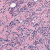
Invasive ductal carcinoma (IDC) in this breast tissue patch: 0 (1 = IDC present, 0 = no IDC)